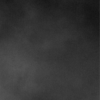
Label: dusty